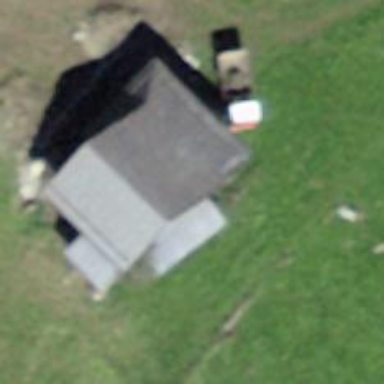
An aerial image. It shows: Cabin is depicted in the image.